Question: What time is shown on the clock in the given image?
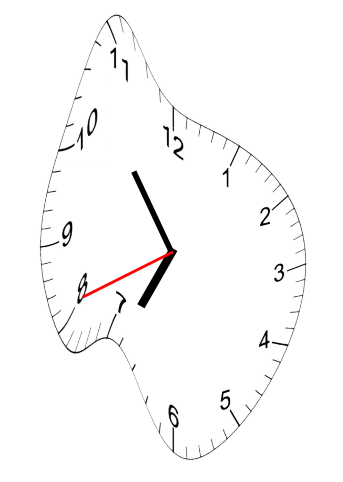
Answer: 06:53:41